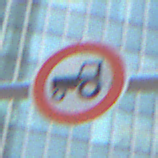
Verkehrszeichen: VerbotKraftfahrzeugeZuegeNichtSchneller25
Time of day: MorningAfternoon
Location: Outdoor (Urban)
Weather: PartlyCloudy
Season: NotSpecified
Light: Natural